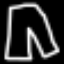
Label: pants